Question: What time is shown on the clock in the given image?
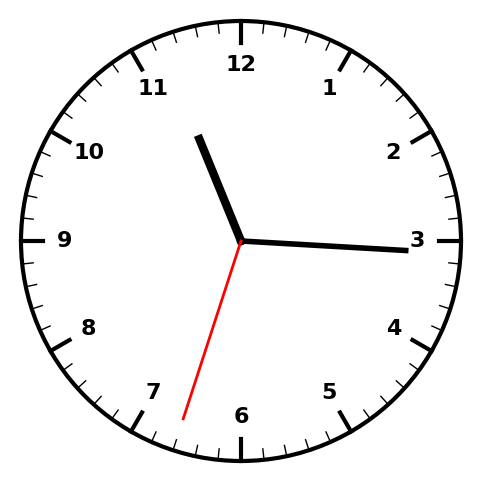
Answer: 11:15:33